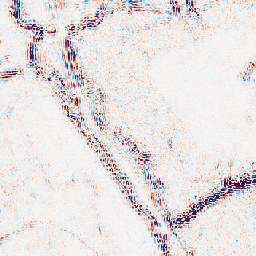
Category: wavelet
Decomposition family: wavelet_reverse_biorthogonal
Decomposition parameters: wavelet: rbio3.5
level: 2
Upsampling method: area
Upsampling parameters: scale: 8
Upsampling scale: 8